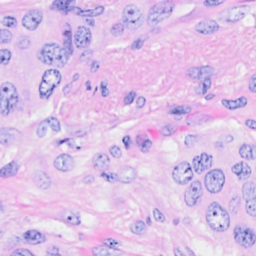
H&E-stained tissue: Breast